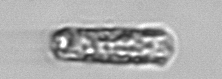
Label: Dactyliosolen_fragilissimus